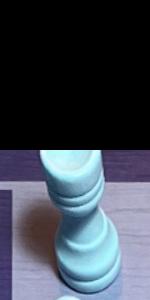
Label: Rook_White